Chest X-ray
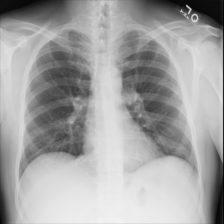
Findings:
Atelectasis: negative
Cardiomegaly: negative
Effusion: negative
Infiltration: negative
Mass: negative
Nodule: negative
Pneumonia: negative
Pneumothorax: negative
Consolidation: negative
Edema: negative
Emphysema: negative
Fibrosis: negative
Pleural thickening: negative
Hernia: negative